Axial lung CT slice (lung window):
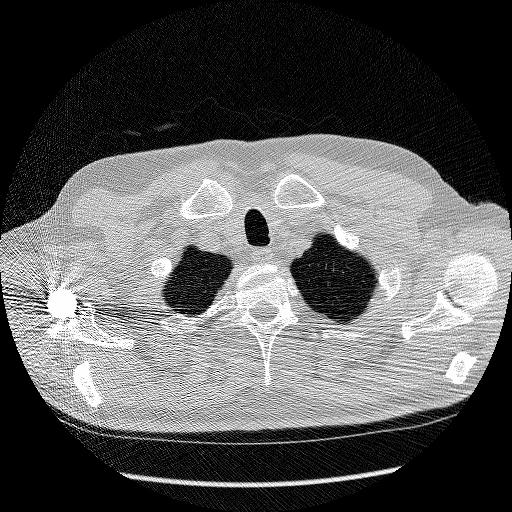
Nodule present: no